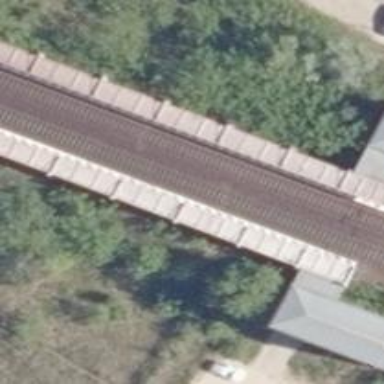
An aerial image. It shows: Railway stop with public transport stop position.